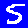
Digit: 5